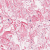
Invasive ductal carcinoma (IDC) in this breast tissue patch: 0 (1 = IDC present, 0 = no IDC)